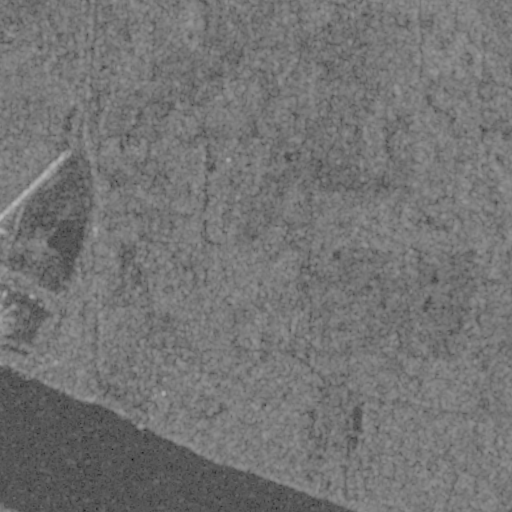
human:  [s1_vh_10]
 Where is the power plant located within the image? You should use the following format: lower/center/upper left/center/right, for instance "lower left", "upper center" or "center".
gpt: The power plant is located in the left of the image.
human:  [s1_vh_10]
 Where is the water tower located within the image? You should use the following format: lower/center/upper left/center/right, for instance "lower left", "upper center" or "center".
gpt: The water tower is located in the center of the image.
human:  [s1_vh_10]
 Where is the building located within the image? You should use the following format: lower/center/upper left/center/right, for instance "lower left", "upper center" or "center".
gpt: The building is located in the center left of the image.
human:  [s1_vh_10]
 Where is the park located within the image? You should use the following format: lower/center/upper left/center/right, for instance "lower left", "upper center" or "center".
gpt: There is no park in the image.

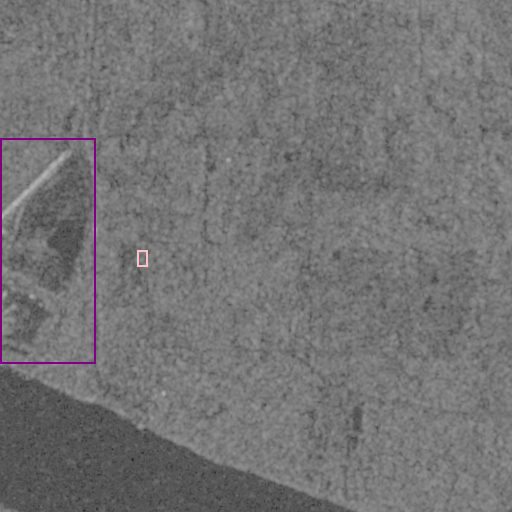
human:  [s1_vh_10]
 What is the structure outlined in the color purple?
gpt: The structure outlined in purple is a power plant.
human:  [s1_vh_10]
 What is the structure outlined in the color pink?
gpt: The structure outlined in pink is a building.
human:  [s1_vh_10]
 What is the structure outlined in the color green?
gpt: There is no green outline.